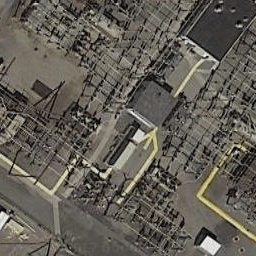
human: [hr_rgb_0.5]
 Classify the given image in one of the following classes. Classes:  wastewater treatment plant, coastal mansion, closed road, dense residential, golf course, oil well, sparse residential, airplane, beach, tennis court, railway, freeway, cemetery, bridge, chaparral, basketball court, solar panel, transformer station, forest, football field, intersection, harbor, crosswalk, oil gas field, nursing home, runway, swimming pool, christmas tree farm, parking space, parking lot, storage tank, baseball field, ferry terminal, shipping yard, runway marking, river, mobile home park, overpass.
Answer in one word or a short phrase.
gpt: transformer station